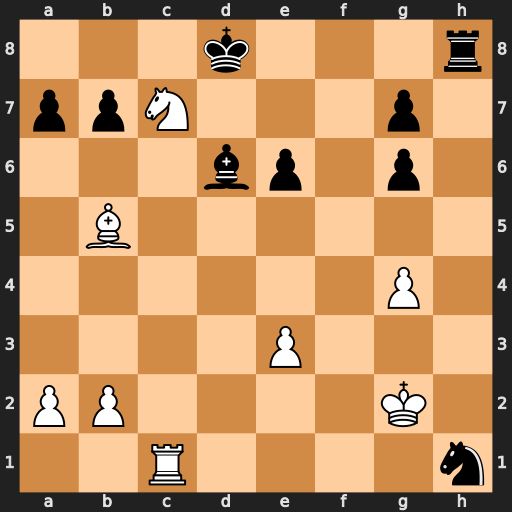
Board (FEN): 3k3r/ppN3p1/3bp1p1/1B6/6P1/4P3/PP4K1/2R4n
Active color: w
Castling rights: -
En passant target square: -
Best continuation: Nxe6+ Ke7 Nf4